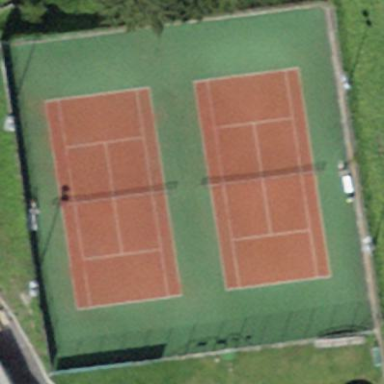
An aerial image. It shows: Tennis court in leisure pitch.